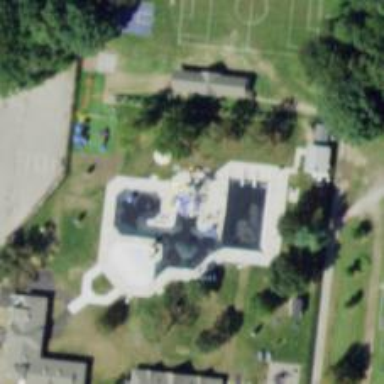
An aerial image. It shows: Water slide attraction.